Question: I have a Cocoa project that I recently imported into Xcode 4. I notice two Schemes for each of my specific build targets, one for 32-bit, and one for 64-bit. My Project settings are set to "Standard (32/64-bit Intel)".
When I select the "My Mac 32-bit" Scheme, does this compile it for 32-bit machines, and selecting "My Mac 64-bit", then compiles it for 64-bit machines? If I select the "My Mac 64-bit" Scheme, will it no longer run on 32-bit machines at all?

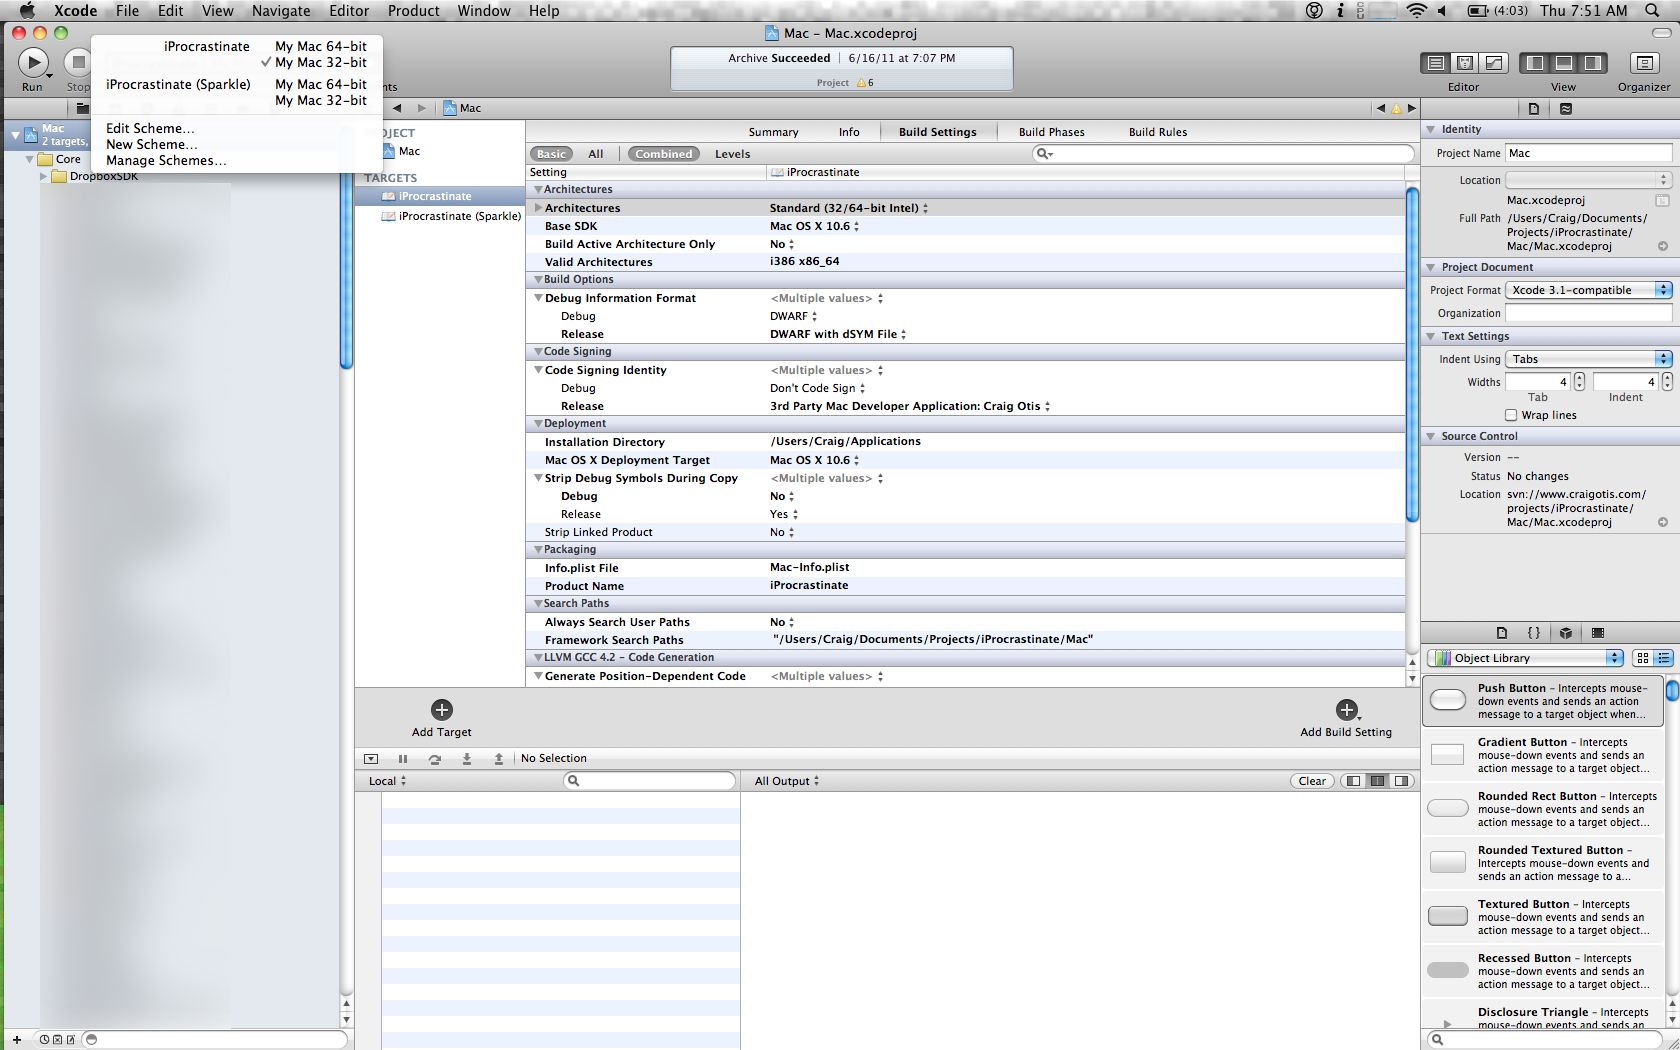
Answer: The Scheme setting changes what happens in Xcode when you click Run, Build, etc. The architecture settings are changed inside the project settings, visible in your screen shot. Only there would you be able to chose "32-bit only" or "64-bit only". And it is likely that if you publish a binary with 64-bit only it wouldn't run on 32-bit machines. You would have to build for both platforms and include both binaries in a single Universal binary to get backwards compatibility with 32-bit-only Macs.